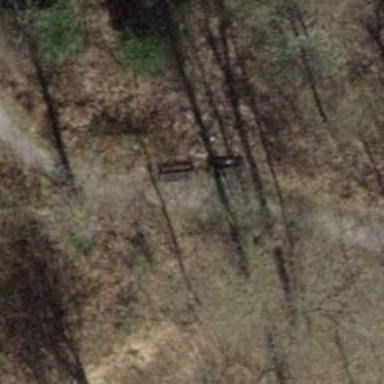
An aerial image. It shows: Bench.